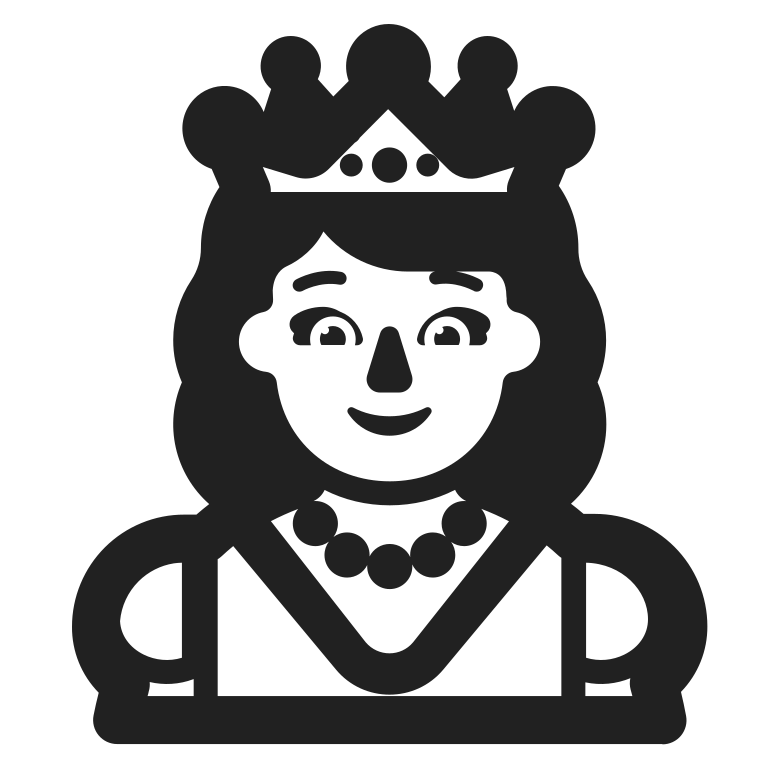
princess high contrast default